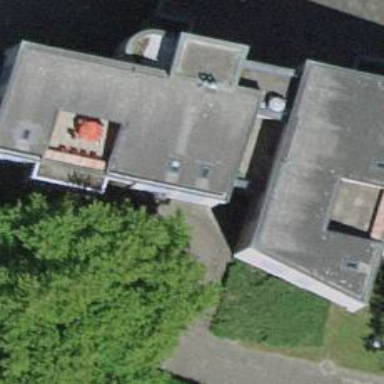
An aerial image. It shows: Government office.